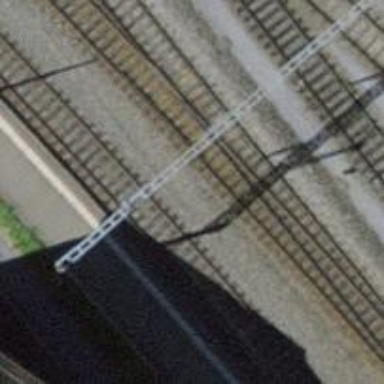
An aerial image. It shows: Single-track electrified railway siding with contact line.